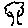
Label: tree